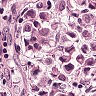
Metastatic tissue present: yes